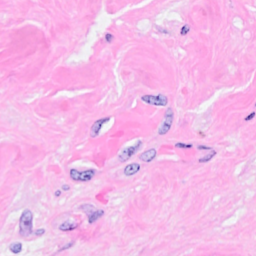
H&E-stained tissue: Breast